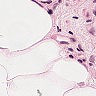
Metastatic tissue present: no